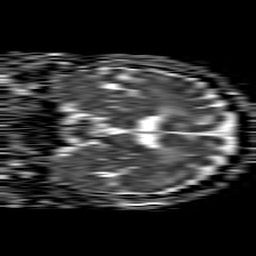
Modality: ADC
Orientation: coronal
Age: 68
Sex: male
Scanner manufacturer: philips
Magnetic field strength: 1.5 T
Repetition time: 4.6 s
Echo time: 0.08517 s